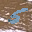
Label: 5